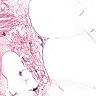
Metastatic tissue present: no